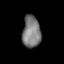
Tissue: lung
Cell type: Epithelial cells
Senescence score: 0.597
Nuclear area (px): 568
Mean DAPI intensity: 123.155